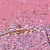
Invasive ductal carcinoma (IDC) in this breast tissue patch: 0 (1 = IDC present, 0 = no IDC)